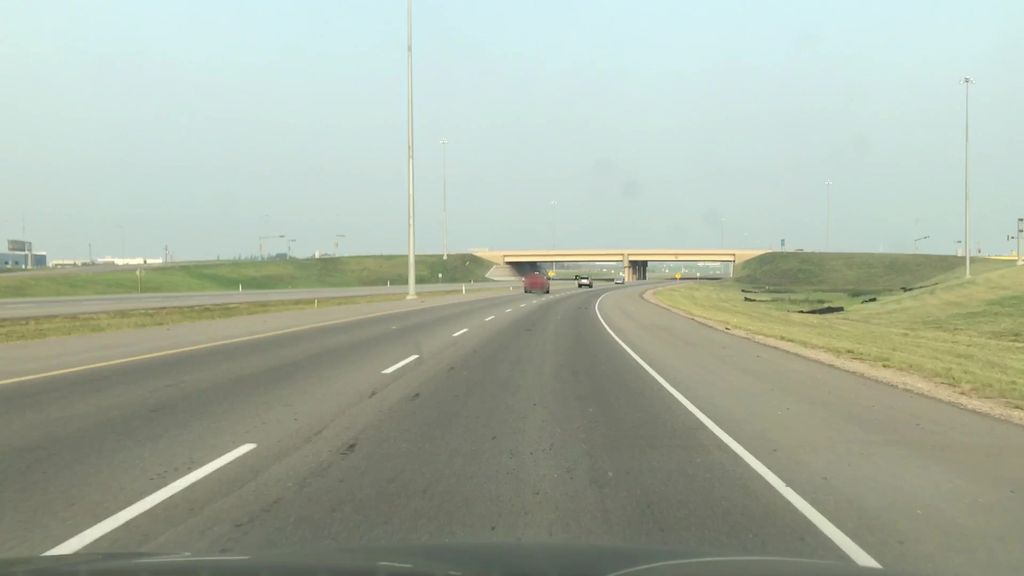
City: edmonton